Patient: sex M, age 60
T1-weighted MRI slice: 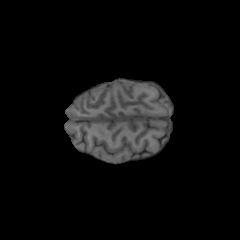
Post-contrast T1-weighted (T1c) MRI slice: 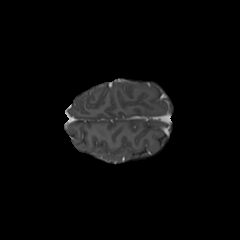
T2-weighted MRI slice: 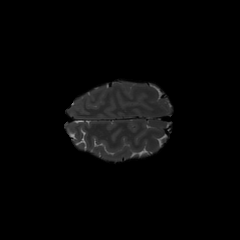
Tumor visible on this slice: no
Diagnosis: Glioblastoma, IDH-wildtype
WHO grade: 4